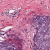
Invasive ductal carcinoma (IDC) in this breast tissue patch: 0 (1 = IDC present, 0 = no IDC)